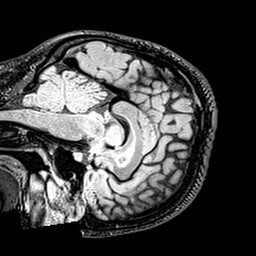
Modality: T2w
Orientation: sagittal
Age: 25
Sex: female
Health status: healthy
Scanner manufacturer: siemens
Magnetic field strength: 3 T
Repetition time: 5 s
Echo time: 0.397 s